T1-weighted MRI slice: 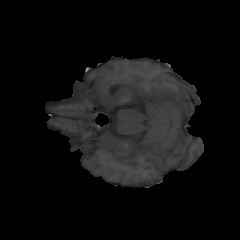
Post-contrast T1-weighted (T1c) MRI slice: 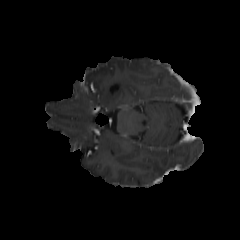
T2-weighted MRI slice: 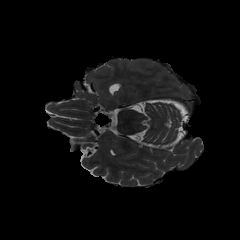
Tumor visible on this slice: no